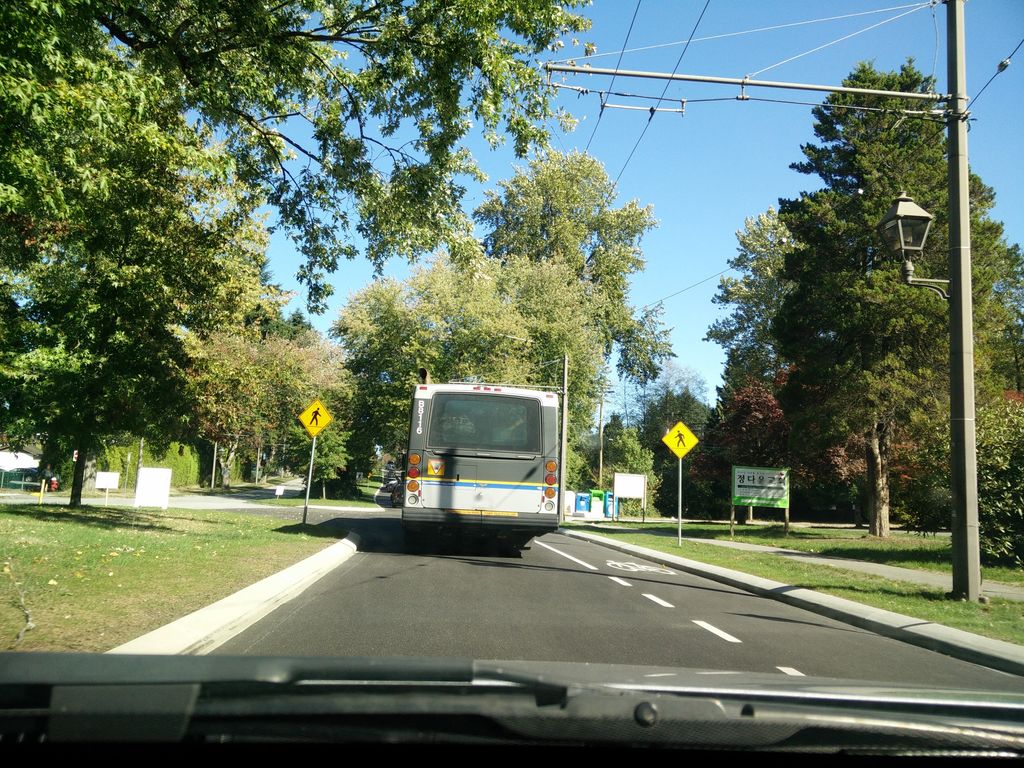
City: vancouver